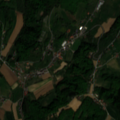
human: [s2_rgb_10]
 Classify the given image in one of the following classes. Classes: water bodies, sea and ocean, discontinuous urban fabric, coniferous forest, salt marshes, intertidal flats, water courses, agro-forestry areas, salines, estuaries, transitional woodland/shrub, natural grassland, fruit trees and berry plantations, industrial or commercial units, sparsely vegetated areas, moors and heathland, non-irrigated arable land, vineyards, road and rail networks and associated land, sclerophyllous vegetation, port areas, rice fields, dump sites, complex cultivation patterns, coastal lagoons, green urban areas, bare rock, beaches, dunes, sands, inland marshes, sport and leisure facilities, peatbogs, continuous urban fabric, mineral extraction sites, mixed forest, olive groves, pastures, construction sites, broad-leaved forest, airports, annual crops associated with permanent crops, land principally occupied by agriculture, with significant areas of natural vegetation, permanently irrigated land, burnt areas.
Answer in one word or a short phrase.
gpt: non-irrigated arable land, complex cultivation patterns, land principally occupied by agriculture, with significant areas of natural vegetation, broad-leaved forest